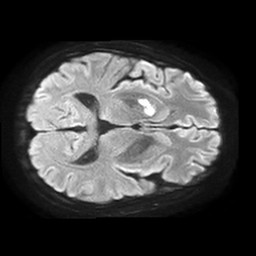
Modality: TRACE
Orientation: axial
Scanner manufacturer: philips
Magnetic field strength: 1.5 T
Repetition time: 4.6 s
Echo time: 0.08335 s